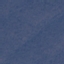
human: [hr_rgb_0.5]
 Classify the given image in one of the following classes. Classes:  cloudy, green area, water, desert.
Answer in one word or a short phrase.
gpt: green area